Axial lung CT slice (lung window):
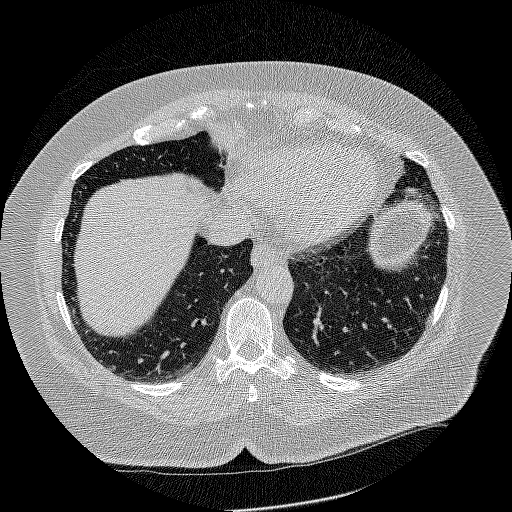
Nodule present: no